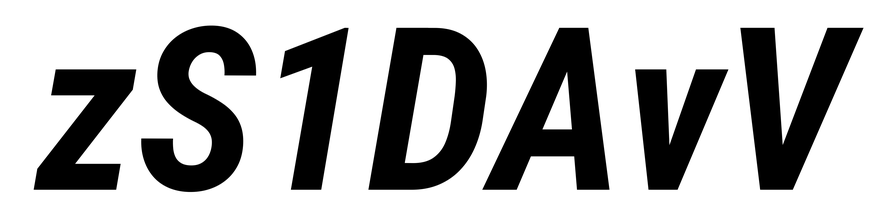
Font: Roboto-Italic_Condensed_Bold_Italic